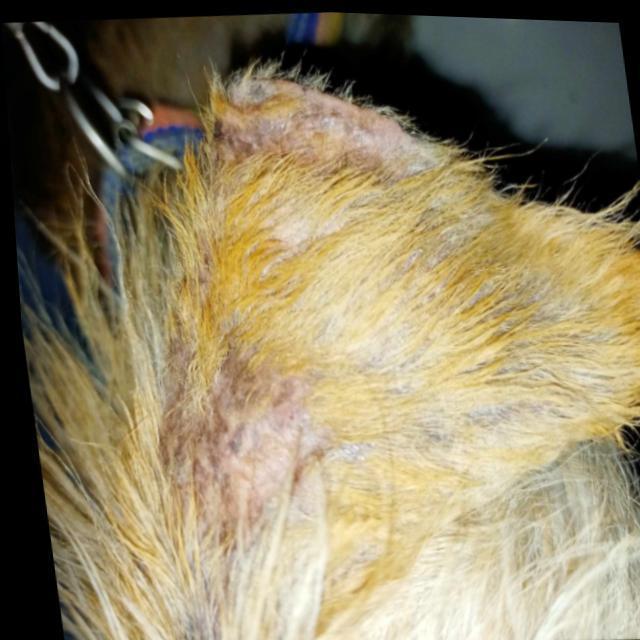
Canine demodicosis (Demodex mange) — caused by Demodex canis mites. Presents with alopecia, follicular papules, pustules, and comedones. Often localized on face and forelimbs.